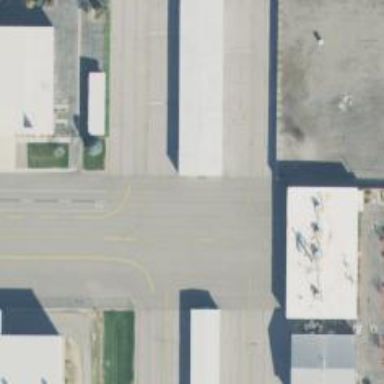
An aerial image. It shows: Image of taxiway at airport.